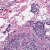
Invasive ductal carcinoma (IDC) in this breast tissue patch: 1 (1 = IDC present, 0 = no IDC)